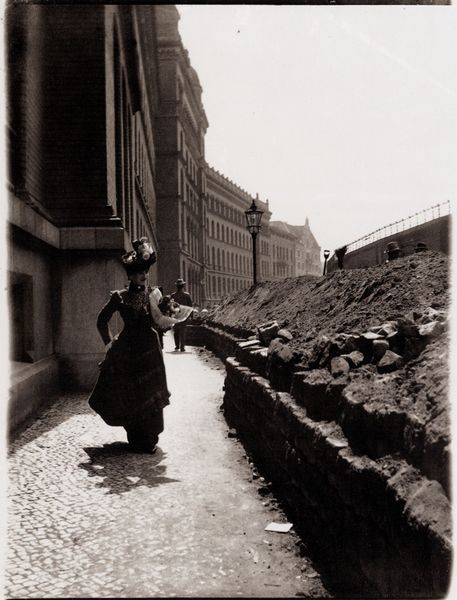
Titel: Vor dem Polizeipräsidium
Künstler: Heinrich Zille
Schlagwörter: dunkel, feder, himmel, mann, schatten, weiß, menschen, stadt, blume, blumen, fenster, frankreich, frau, grau, hell, hut, hüte, kleid, lampe, lampen, laterne, laternen, licht, männer, paris, schwarz, strasse, dach, dame, gebäude, haus, weg, rock, schnurrbart, wand, architektur, mensch, sockel, stehen, stein, steine, herr, häuser, brüstung, gehen, sonne, helldunkel, taille, papier, ecke, fassade, fassaden, gasse, passanten, pflaster, haltung, hang, dächer, giebel, mauer, geröll, wolkenlos, damm, schutt, seine, böschung, fluß, trümmer, strauss, geländer, blumenstrauss, befestigung, foto, fotografie, photographie, gang, plaster, zettel, orient, palast, schwarz-weiss, gehweg, kopfsteinpflaster, pflasterstein, pflastersteine, soldat, photo, risalit, straßenlaterne, graben, etagen, kellerfenster, gegenlicht, stockwerke, fin de siecle, gaslaterne, gründerzeit, palais, häuserzeile, getönt, wall, flussufer, häuserreihe, gas, petersburg, häuserflucht, passe, kopfträgerin, fun, kopfsteinpflaser, palaius, schnurrbartfrau